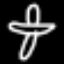
Label: airplane